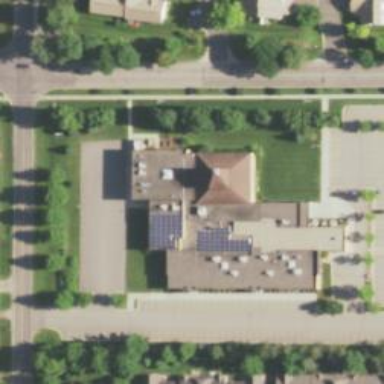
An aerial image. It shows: Building that serves as place of worship.